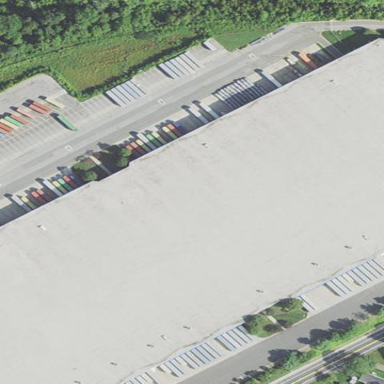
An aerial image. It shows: Warehouse building.